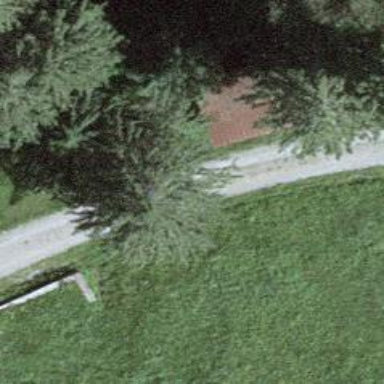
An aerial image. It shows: Bench for seating.